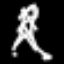
Label: The Eiffel Tower